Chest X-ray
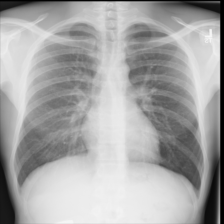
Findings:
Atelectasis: negative
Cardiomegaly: negative
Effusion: negative
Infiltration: negative
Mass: negative
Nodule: negative
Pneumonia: negative
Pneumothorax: negative
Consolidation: negative
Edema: negative
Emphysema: negative
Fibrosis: negative
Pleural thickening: negative
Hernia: negative